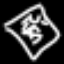
Label: pants